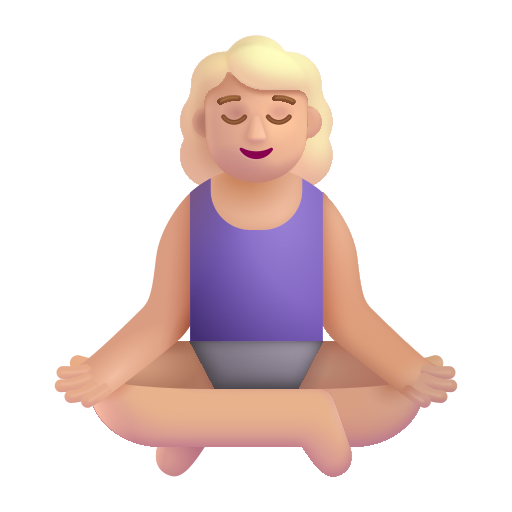
woman in lotus position color  light